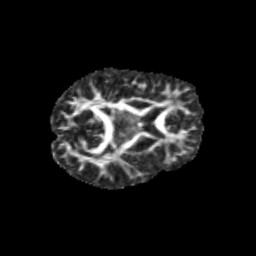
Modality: FA
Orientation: axial
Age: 11
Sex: male
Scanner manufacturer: siemens
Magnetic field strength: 3 T
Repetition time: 3.8 s
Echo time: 0.07 s